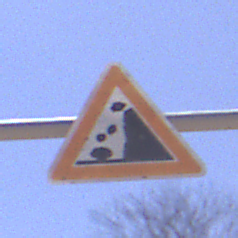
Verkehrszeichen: SteinschlagRechts
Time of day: Midday
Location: Outdoor (RoadRail)
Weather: Clear
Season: NotSpecified
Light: Natural